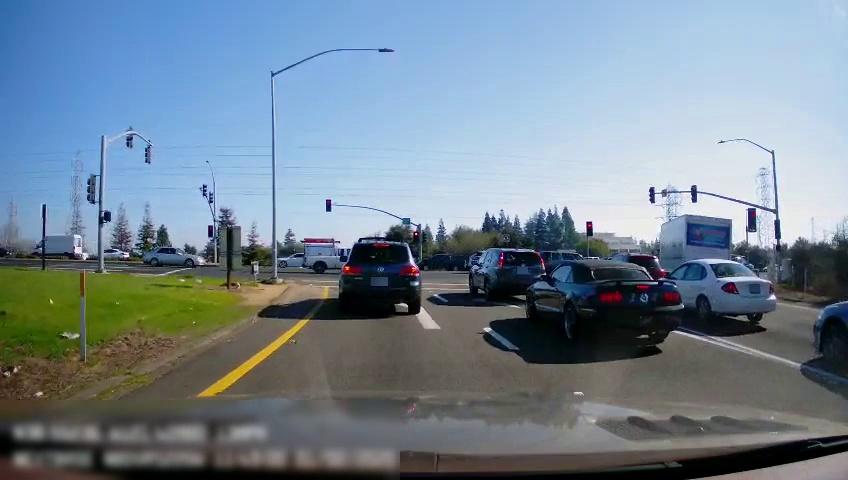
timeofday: Day
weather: Sunny
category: Drivable Space
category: Vehicles | Car
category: Vehicles | SUV
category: Vehicles | Truck
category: Vehicles | Car
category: Vehicles | Car
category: Vehicles | SUV
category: Vehicles | SUV
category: Vehicles | SUV
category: Vehicles | Truck
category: Vehicles | Truck
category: Vehicles | Car
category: Vehicles | Car
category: Vehicles | Car
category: Vehicles | Car
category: Vehicles | Truck
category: Lanes | Current Lane
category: Lanes | Current Lane
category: Lanes | Alternate Lane
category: Lanes | Alternate Lane
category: Traffic | Lights
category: Traffic | Lights
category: Traffic | Lights
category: Traffic | Lights
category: Traffic | Lights
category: Traffic | Lights
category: Traffic | Lights
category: Traffic | Lights
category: Traffic | Lights
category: Traffic | Lights
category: Traffic | Lights
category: Traffic | Lights
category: Traffic | Lights
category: Traffic | Lights